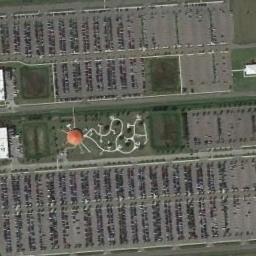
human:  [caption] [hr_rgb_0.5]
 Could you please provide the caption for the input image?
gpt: The parking lot is full of cars next to the grass .

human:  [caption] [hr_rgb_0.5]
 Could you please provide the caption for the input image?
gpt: There are many cars in the parking lot .

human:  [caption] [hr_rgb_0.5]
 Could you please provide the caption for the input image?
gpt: The parking lot has lots of cars arranged neatly in lines and a park and a orange building are in the parking lot .

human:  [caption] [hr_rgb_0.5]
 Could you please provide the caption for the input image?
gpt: Six rows of cars were parked in the parking lot .

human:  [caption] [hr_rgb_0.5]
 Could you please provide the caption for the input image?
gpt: There are some green lawns beside the parking lot with hundreds of cars .